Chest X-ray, AP view. Patient: 41 years old, sex M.
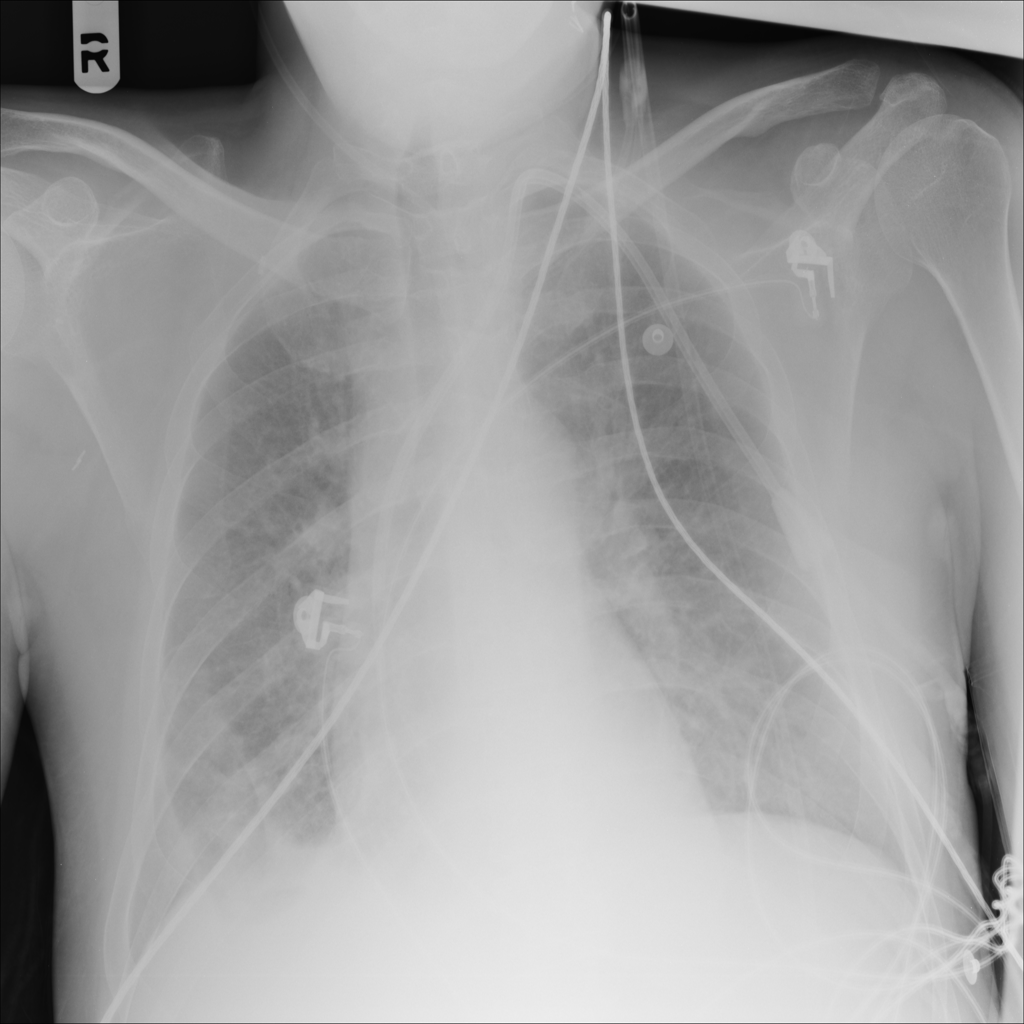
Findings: Effusion, Infiltration